Interaction volume radius: 5 \u00c5
Interaction volume height: 20 \u00c5
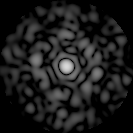
Disorder parameter: 0.857